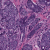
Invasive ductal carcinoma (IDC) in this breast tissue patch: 0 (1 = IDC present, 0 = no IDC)